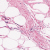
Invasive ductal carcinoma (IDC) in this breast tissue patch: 0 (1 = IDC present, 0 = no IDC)